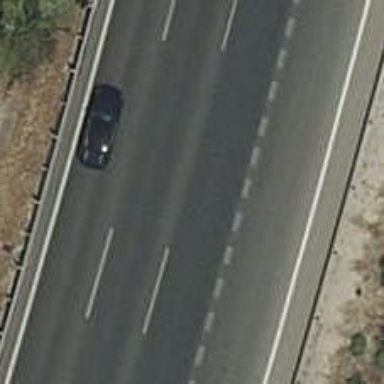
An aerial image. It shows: Motorway.